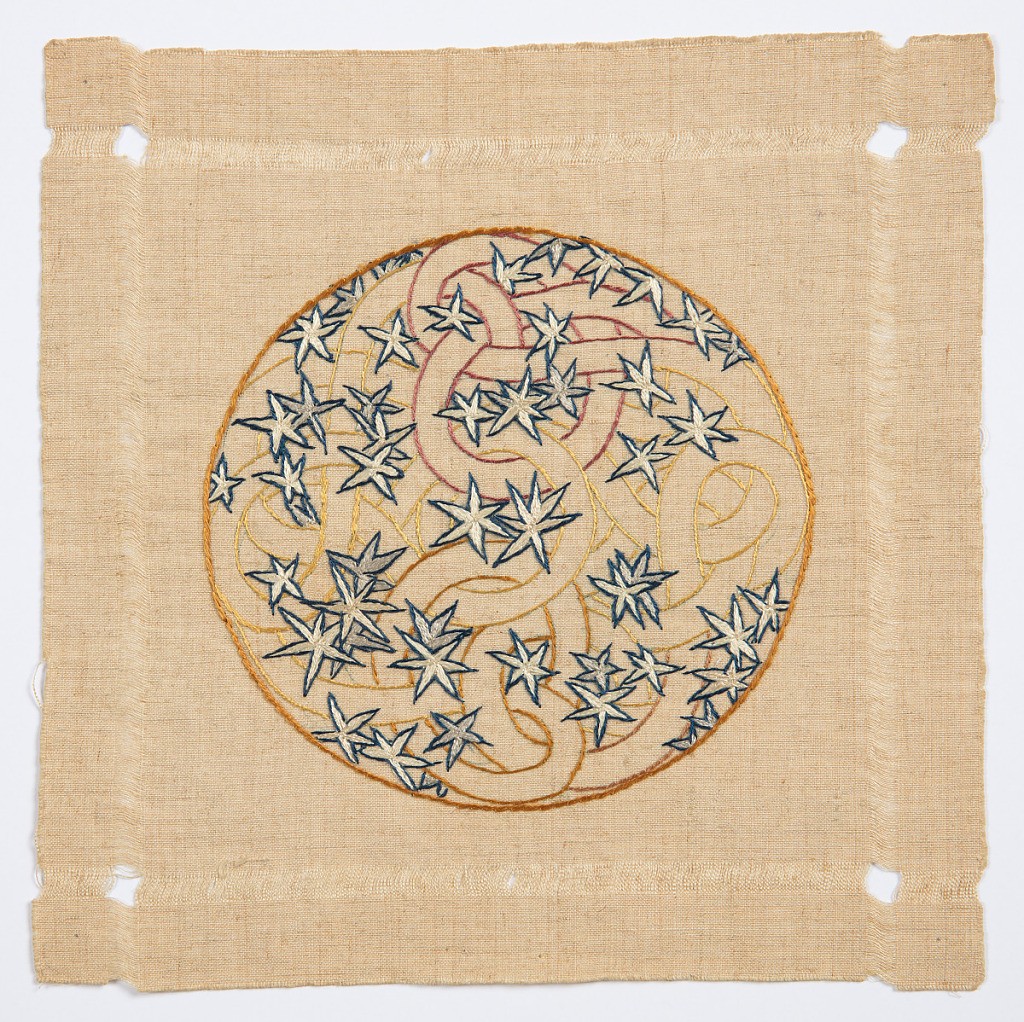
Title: Doily
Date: ca. 1900
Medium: linen, silk Technique: plain weave embroidered in stem, running, satin, knot, detached chain, looping and speckling stitches
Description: Doily embroidered in a circular, floral Art Nouveau pattern with multi-colored silk thread.